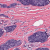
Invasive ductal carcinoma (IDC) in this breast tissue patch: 1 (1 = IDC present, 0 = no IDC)